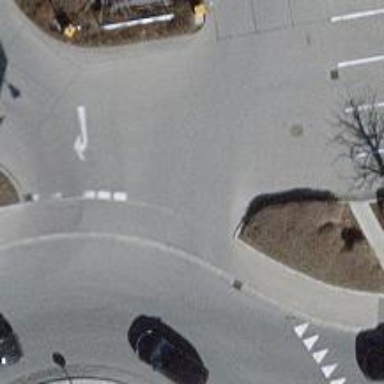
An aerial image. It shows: Road with "give way" sign.